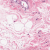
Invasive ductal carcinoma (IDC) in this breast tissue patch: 0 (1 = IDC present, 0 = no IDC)